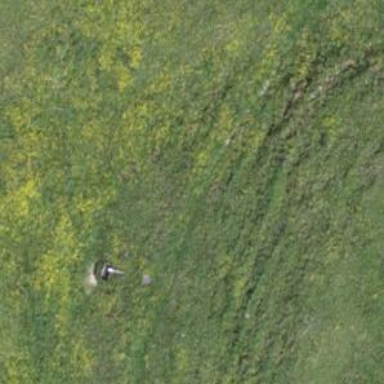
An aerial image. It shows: Path covered with grass.